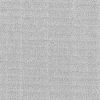
Atmospheric dust classification: dusty